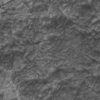
Label: not_dusty